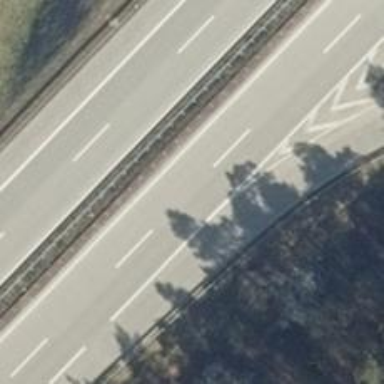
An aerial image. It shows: Motorway junction.